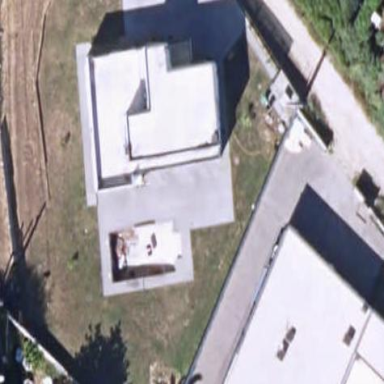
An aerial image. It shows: Detached building.